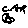
Label: car